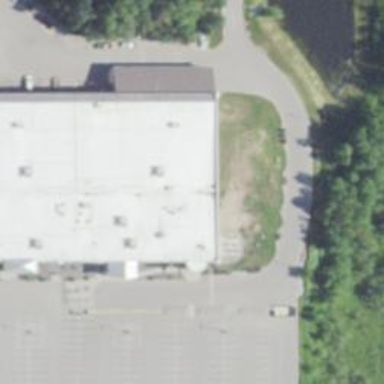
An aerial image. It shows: Building with bowling alley inside.